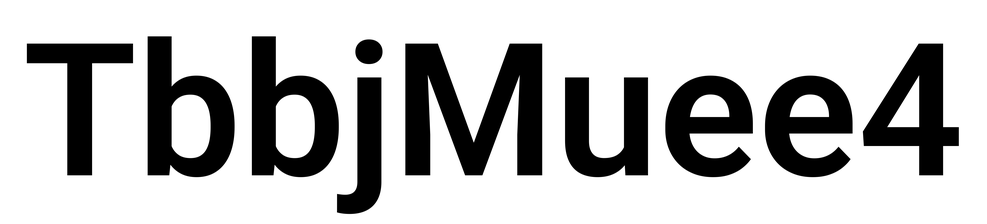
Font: Roboto_SemiBold